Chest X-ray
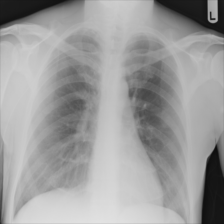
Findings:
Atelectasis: negative
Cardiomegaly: negative
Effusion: negative
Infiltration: negative
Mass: negative
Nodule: negative
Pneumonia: negative
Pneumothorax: negative
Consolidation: negative
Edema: negative
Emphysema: negative
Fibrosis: negative
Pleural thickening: negative
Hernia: negative